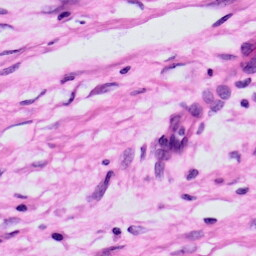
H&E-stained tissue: Skin